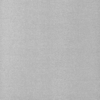
Label: dusty